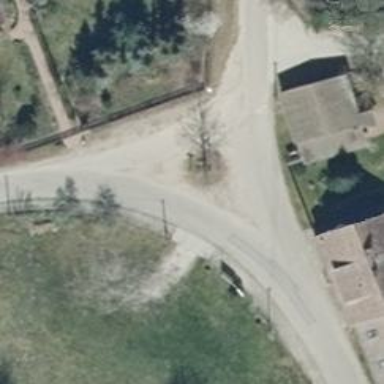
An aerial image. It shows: Emergency access point on the road.